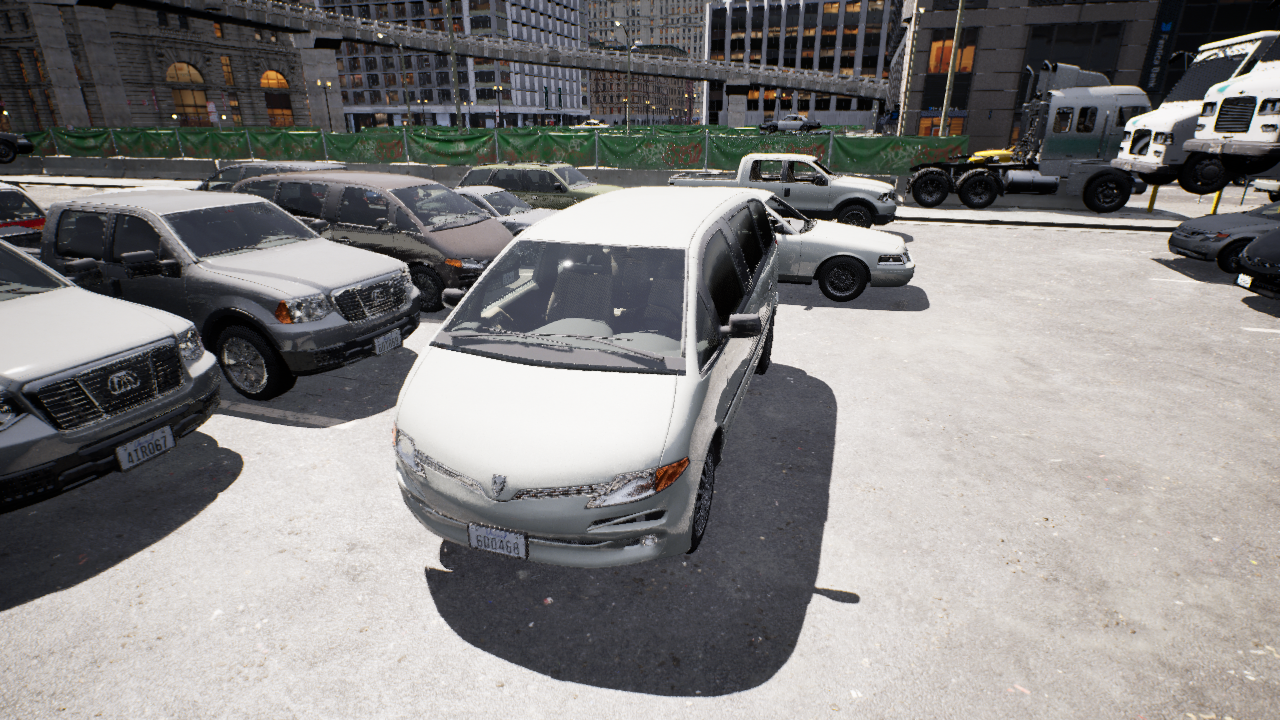
Venue: arterial
Lighting: clear day
Vehicle rig: minivan